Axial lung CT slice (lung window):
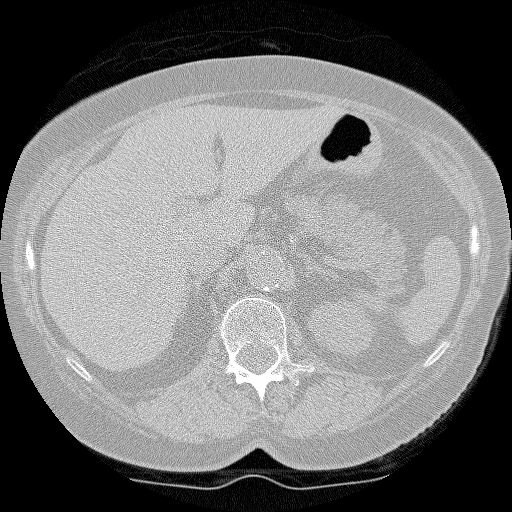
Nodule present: no